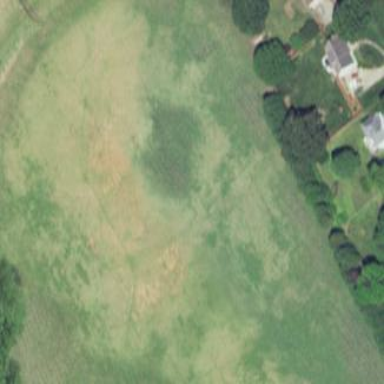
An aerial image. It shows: Driving range for golf on grass.